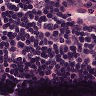
Metastatic tissue present: no